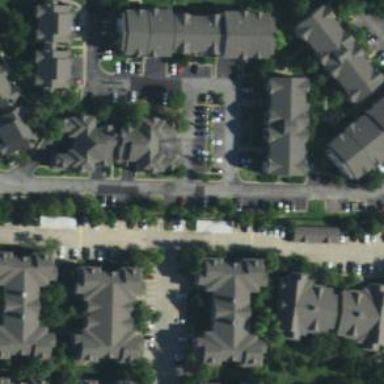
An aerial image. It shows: Living street.